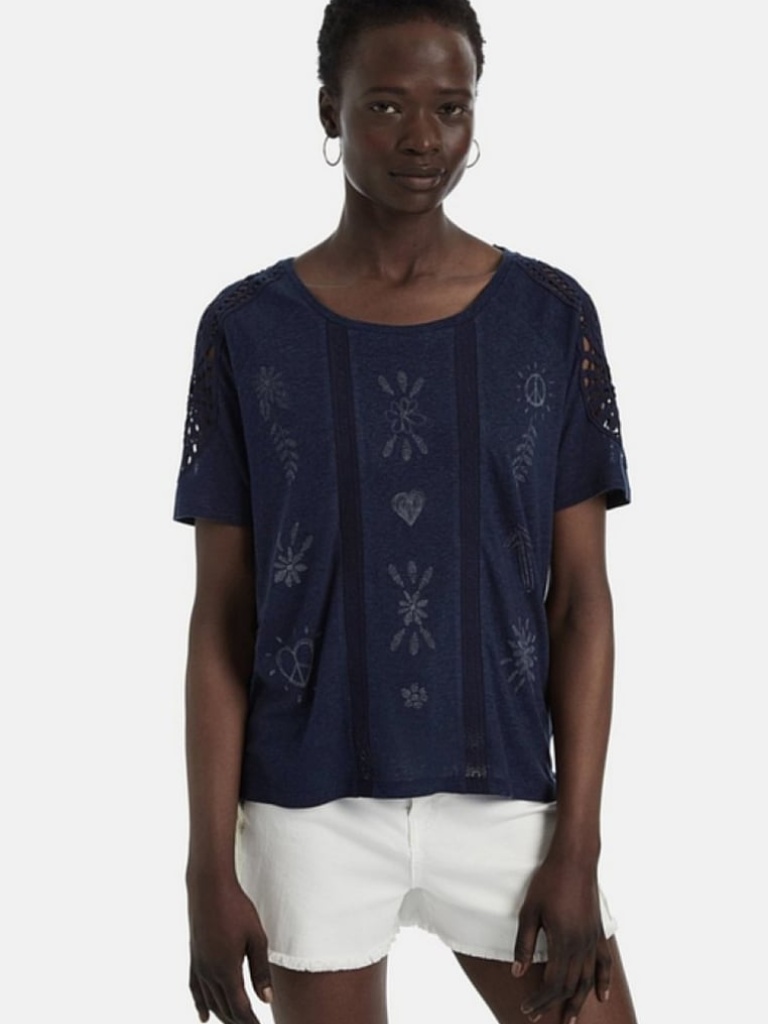
cotton relaxed short sleeve hip length Untucked crew t-shirt